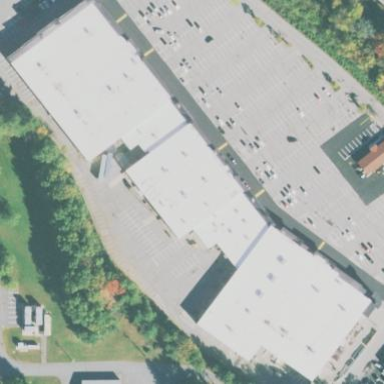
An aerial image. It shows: Retail building.